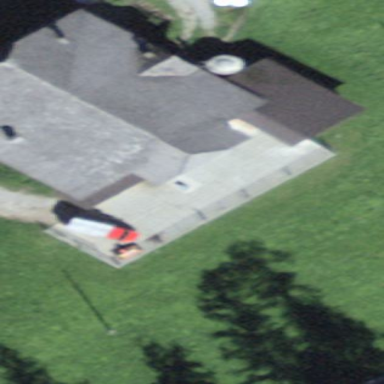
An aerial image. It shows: Barn.